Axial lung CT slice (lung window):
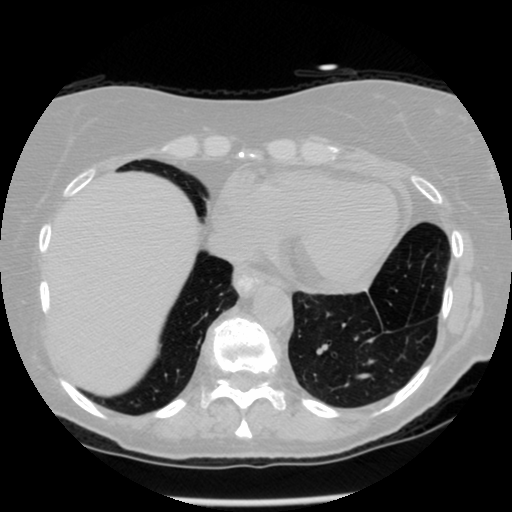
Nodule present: no